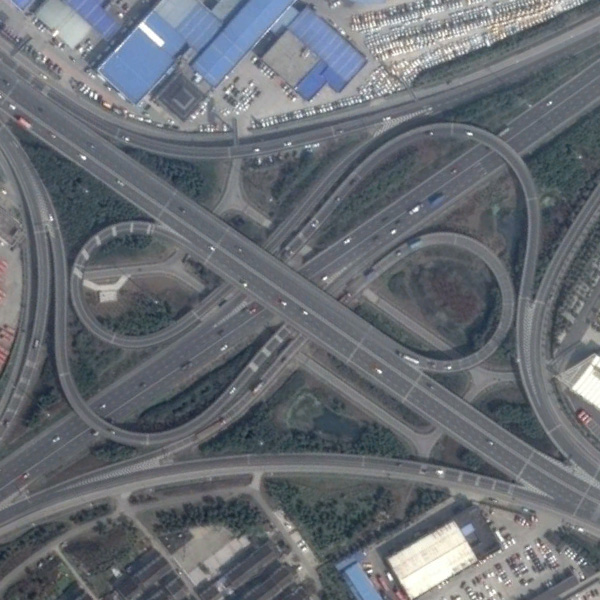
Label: Viaduct